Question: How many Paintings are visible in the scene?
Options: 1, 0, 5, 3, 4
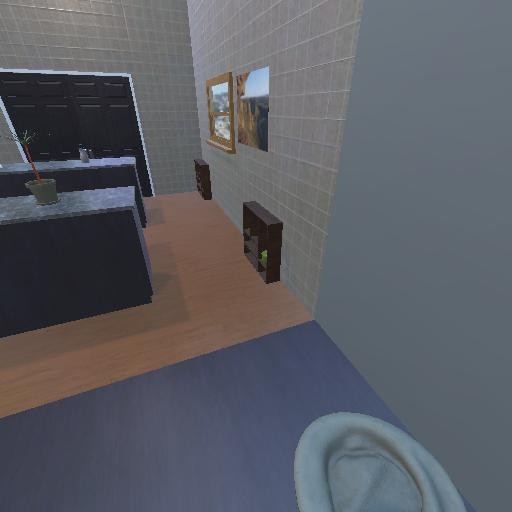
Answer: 1